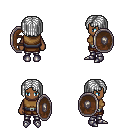
a pixel art fantasy rpg character, female body template, human, dark skin, leather chest armor, metal pants, white pageboy hairstyle, metal boots, shield, four views (front, back, left, right), 2x2 character sprite sheet, small pixel art, hard edges, no anti-aliasing